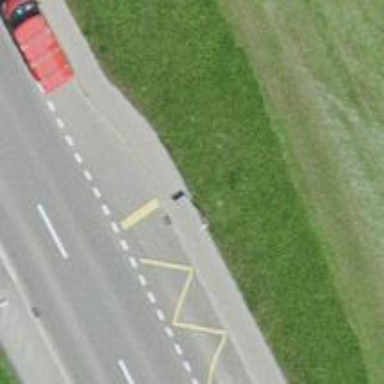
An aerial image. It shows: Bus stop with platform for public transport.